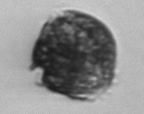
Label: Alexandrium_catenella